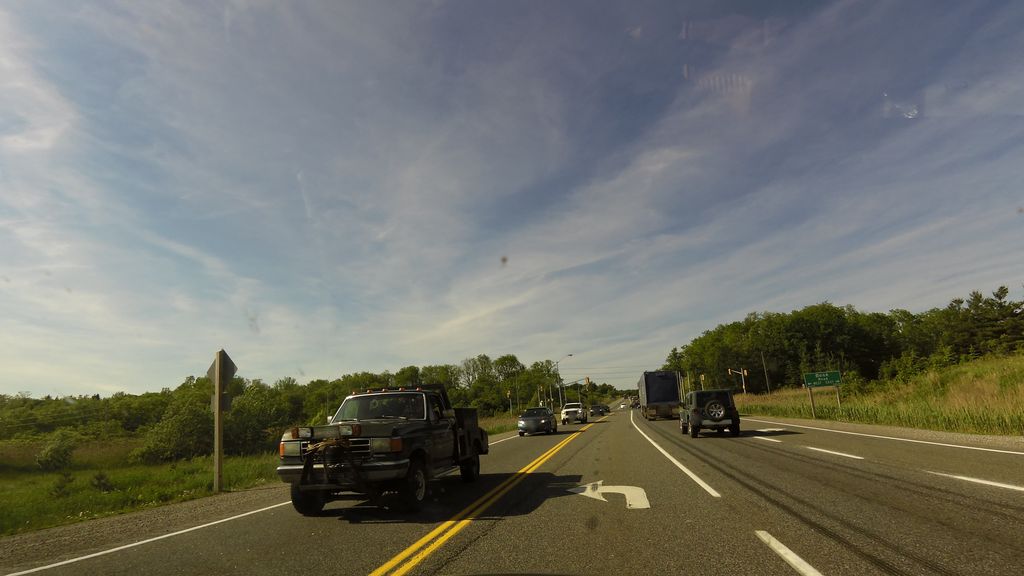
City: hamilton